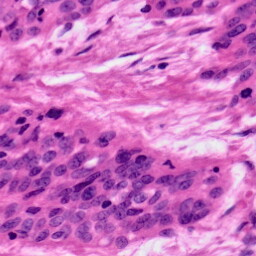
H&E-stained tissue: Ovarian